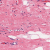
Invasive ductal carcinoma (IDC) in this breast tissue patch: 0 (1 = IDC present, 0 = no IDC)